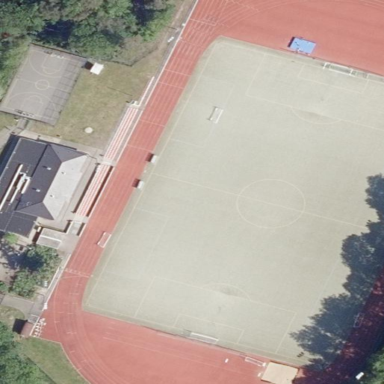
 providing space for leisure and sports activities."